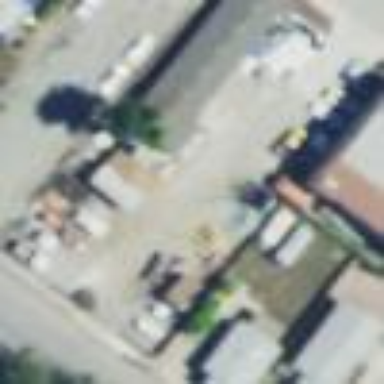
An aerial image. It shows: Industrial area.